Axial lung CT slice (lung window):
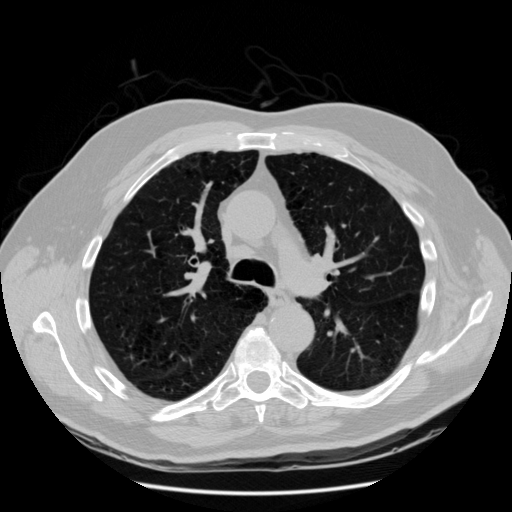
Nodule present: no